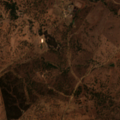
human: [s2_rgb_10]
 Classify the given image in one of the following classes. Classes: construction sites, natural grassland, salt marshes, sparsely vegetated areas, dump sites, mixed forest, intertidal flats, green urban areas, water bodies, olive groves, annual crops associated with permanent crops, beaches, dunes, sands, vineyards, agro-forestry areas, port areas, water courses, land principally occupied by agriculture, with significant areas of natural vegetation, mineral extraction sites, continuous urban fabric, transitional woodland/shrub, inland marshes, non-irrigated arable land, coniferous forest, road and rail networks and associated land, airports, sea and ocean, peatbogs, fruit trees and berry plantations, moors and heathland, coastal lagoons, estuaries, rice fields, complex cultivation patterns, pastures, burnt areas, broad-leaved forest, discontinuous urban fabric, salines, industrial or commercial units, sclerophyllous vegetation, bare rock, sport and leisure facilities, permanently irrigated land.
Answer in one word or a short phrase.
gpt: pastures, agro-forestry areas